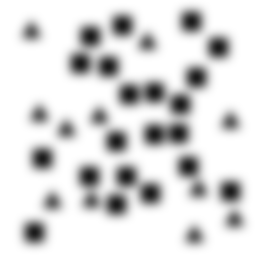
Squares: 21
Triangles: 11
Stars: 0
Total shapes: 32